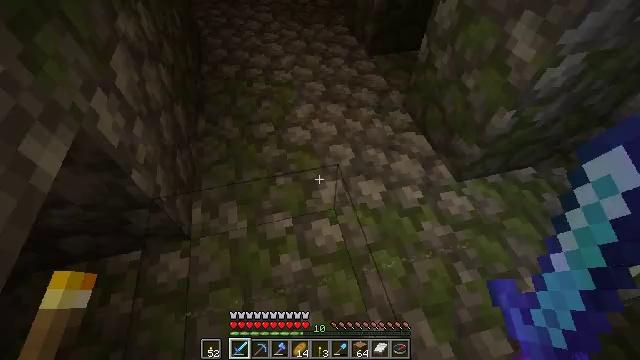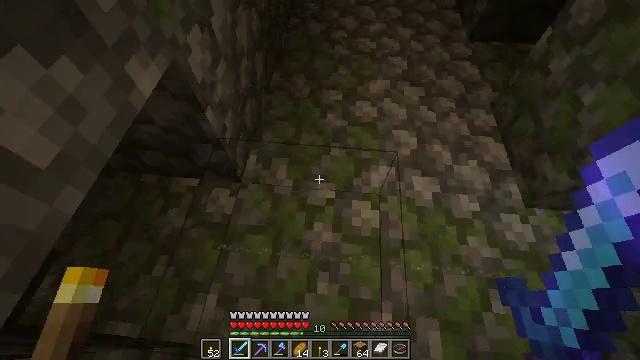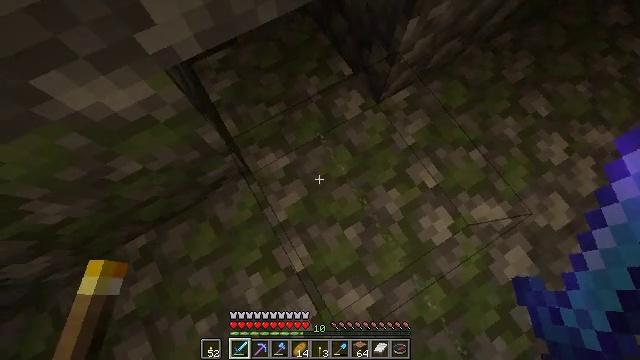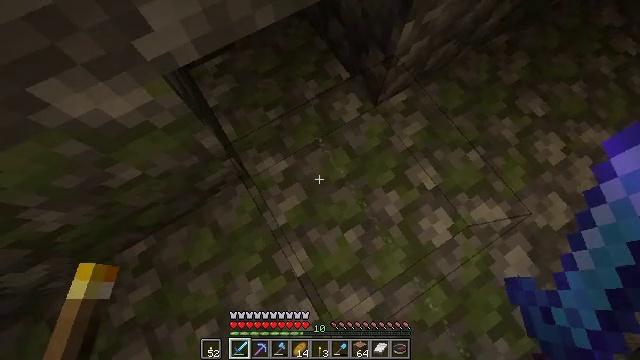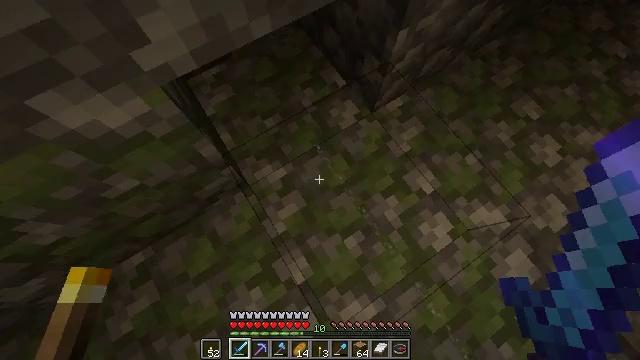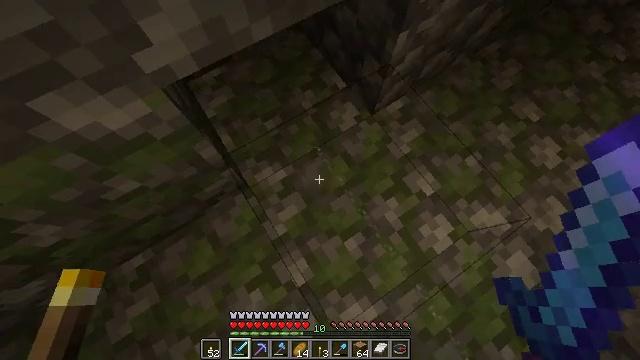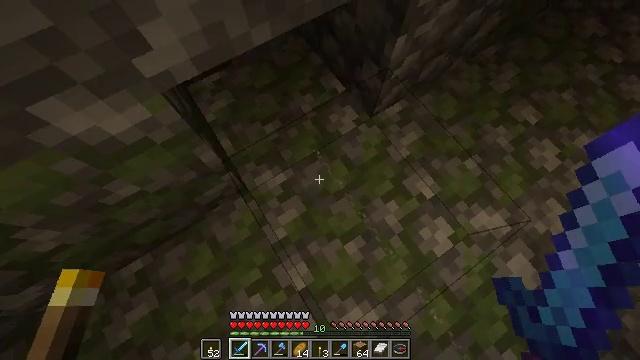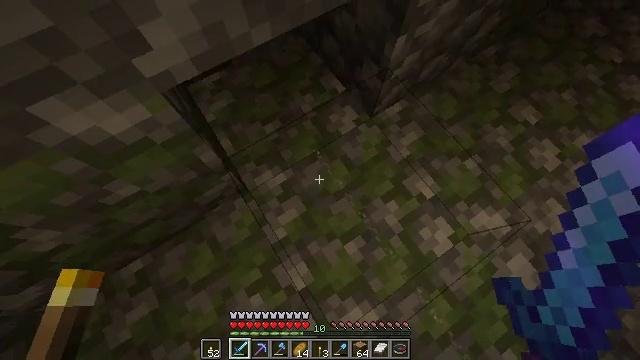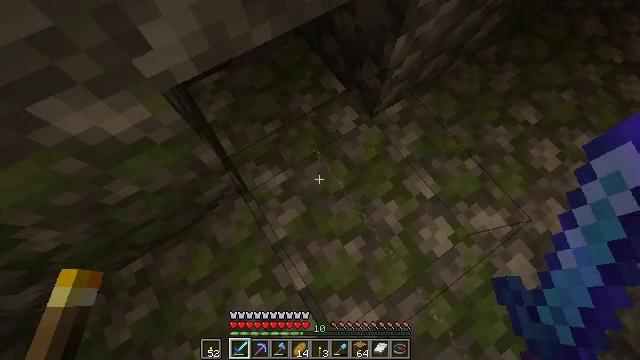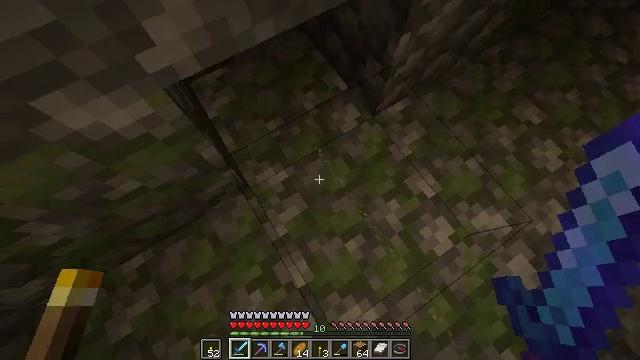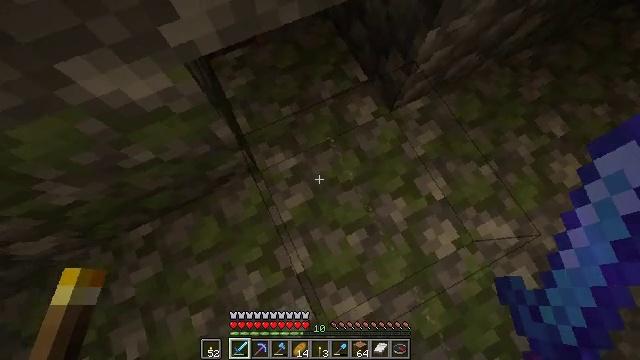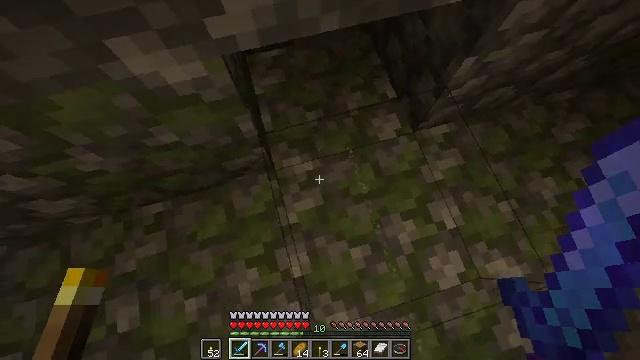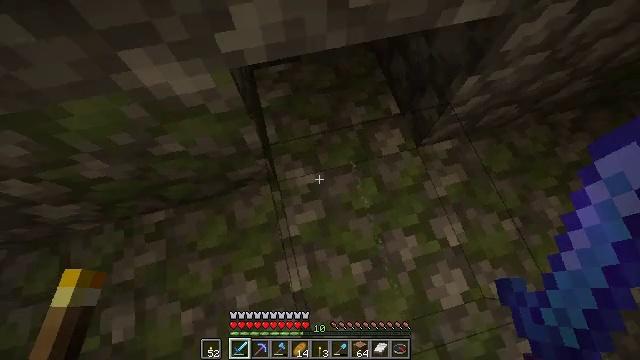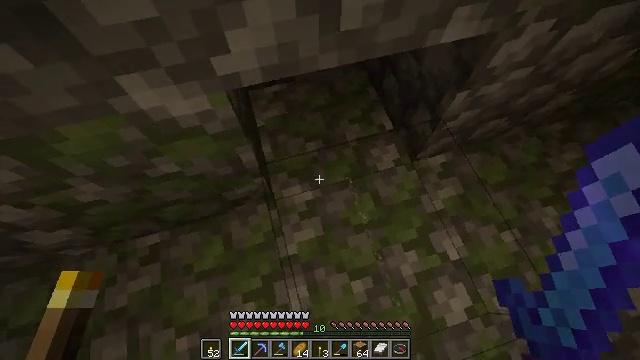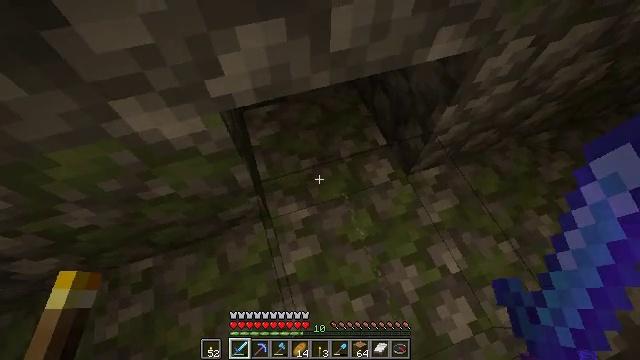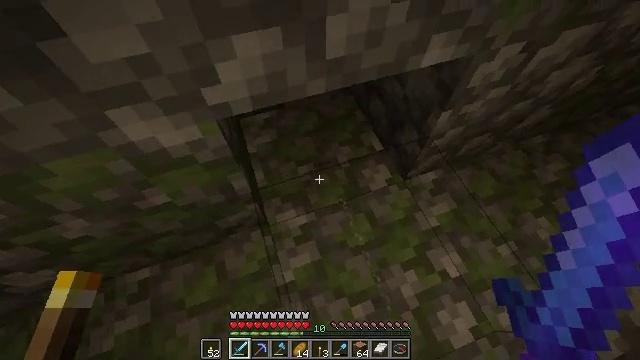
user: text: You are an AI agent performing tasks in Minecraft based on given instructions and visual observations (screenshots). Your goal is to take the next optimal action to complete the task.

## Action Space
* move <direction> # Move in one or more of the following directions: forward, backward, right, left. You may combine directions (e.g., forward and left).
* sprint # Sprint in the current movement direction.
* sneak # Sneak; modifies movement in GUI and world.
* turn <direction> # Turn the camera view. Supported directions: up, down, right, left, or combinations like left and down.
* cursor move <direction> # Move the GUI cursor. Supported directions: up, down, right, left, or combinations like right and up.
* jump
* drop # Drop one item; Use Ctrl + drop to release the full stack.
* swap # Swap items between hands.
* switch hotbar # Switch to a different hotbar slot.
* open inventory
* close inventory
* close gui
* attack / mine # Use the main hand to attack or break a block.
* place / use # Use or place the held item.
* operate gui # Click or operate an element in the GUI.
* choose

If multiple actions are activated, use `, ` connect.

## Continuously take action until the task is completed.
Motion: motion action
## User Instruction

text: Collect the tripwire hook for later use.
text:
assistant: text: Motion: no_op
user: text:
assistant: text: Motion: turn left and down
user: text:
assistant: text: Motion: no_op
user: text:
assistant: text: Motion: turn right and up
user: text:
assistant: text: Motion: no_op
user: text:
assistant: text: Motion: no_op
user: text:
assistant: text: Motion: no_op
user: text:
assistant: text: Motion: no_op
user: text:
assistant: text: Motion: no_op
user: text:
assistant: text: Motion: turn left and down
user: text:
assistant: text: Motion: turn left and up
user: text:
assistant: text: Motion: turn left and up
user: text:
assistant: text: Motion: turn right and up
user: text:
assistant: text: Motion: turn right and up
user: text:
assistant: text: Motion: turn right and up
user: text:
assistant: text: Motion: move back
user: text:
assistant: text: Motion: move back
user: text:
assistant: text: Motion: move back
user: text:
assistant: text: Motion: move back, turn up
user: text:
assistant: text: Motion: turn up
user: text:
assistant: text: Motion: turn up
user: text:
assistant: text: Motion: turn up
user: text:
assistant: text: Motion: turn up
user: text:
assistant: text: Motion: no_op
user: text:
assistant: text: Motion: turn up
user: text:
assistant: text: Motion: no_op
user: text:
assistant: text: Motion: no_op
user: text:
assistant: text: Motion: no_op
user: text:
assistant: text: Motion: move right
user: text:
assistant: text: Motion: move right, turn down